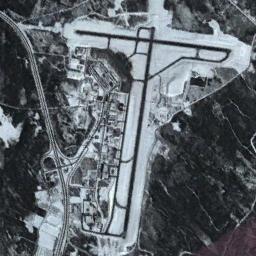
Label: airport